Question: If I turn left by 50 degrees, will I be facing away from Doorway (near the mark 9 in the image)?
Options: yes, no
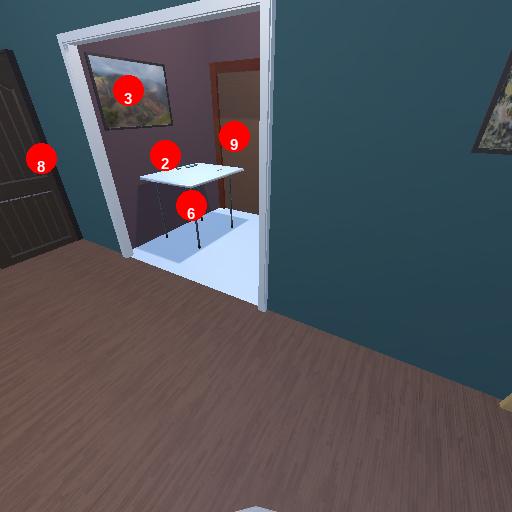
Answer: yes